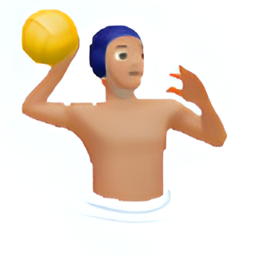
Name: man playing water polo type 3
Emoji: 🤽🏼‍♂️
Group: People & Body
Sub-group: person-sport